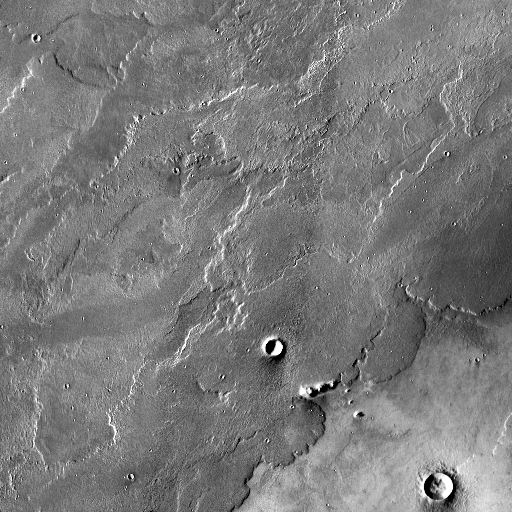
Crater classes present: Background, Other